Field crop: maize
Growth stage: 1
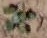
Species: chenopodium